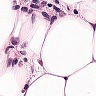
Metastatic tissue present: yes